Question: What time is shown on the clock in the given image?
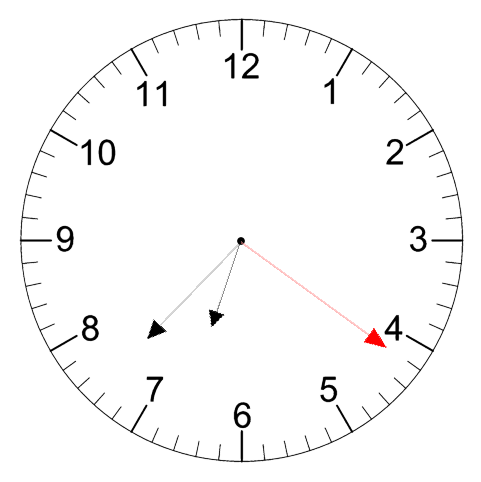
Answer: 06:37:21